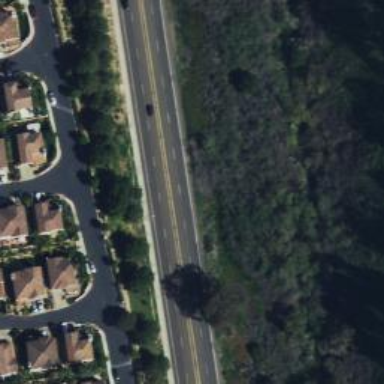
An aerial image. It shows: Tertiary road with asphalt surface and separate sidewalk.